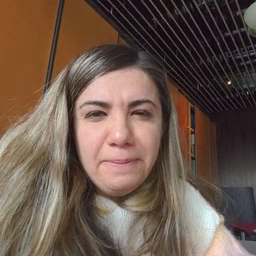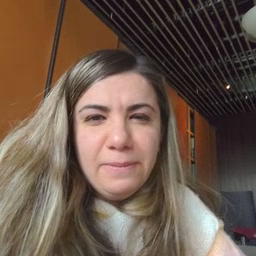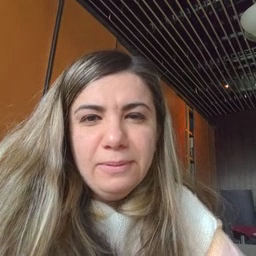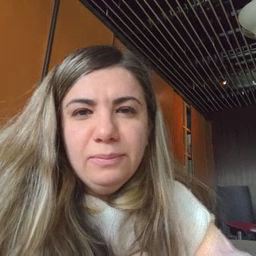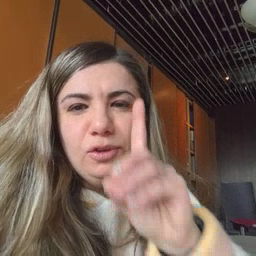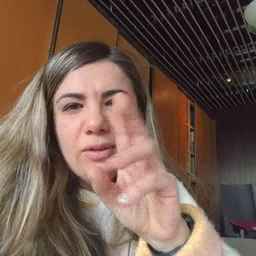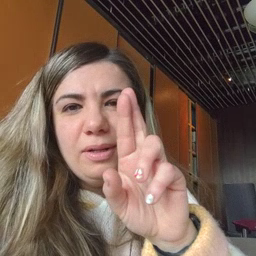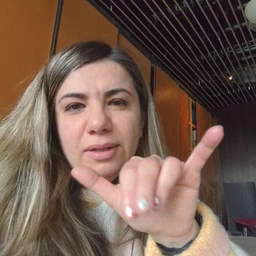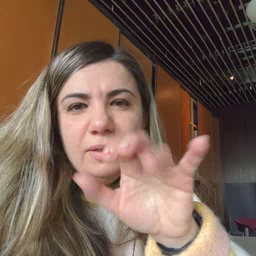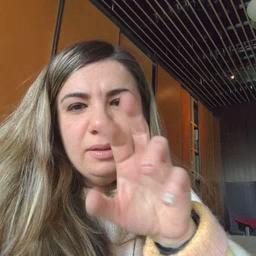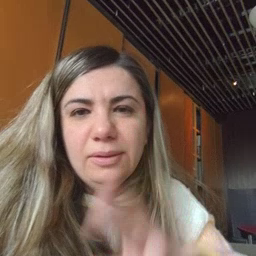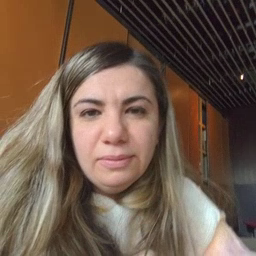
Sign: dryer